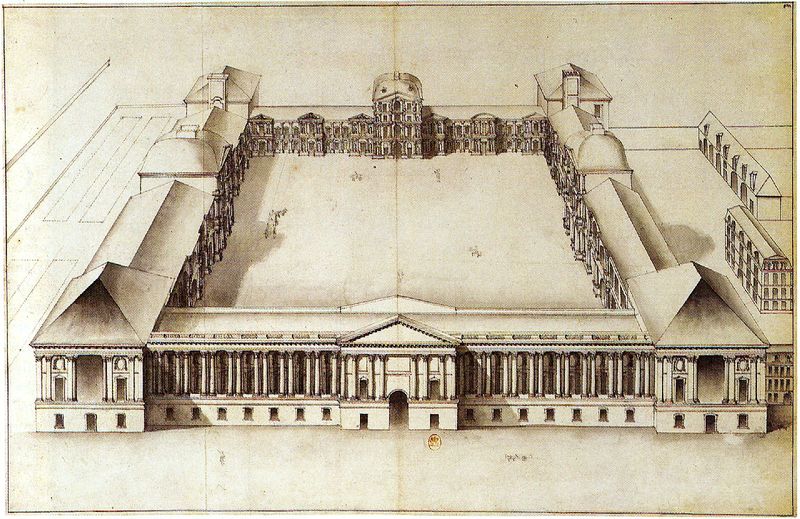
Titel: Perspektivische Ansicht des Louvre
Künstler: Claude Perrault
Institution: Paris, Bibliothèque Nationale
Schlagwörter: flügel, weiß, braun, fenster, frankreich, paris, skizze, säule, säulen, tür, zeichnung, dach, gebäude, haus, schloss, architektur, stein, reich, klassizismus, renaissance, turm, doppelsäule, ansicht, fassade, perspektive, türen, giebel, hof, symmetrie, tor, anbau, aufsicht, eingang, laviert, innenhof, kolonnade, kloster, türme, palast, draufsicht, symmetrisch, stempel, entwurf, dreiecksgiebel, portal, tore, doppelsäulen, anwesen, portikus, plan, tempel, viereckig, temple, museum, louvre, quadrat, viereck, bau, quadratisch, säulengang, riss, architekturzeichnung, versailles, satteldach, wettbewerb, eingagn, vierflügel, vierflügelanlage, how, burghof, zeichnuung, gibes